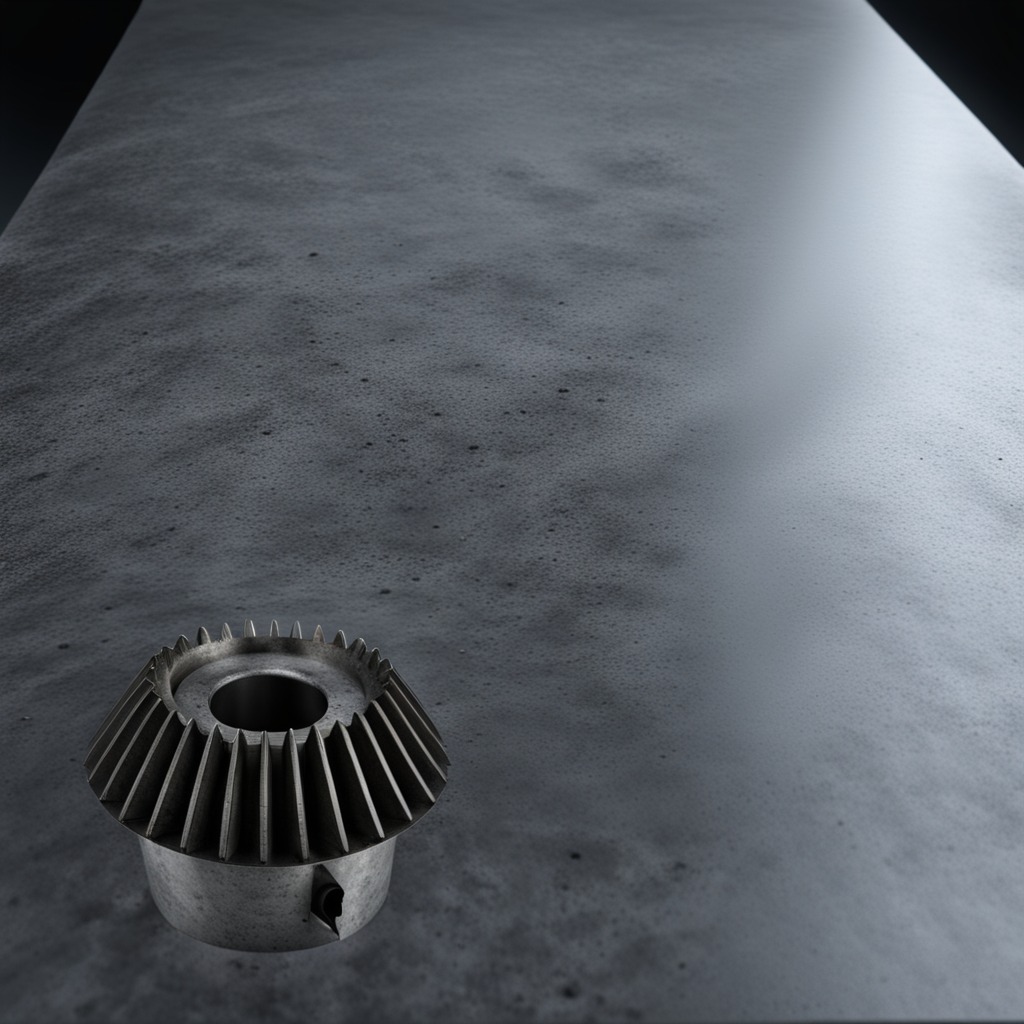
A steel gear with teeth is lying on a clean granite table inside a workshop at night dim ambient light soft shadows worn but